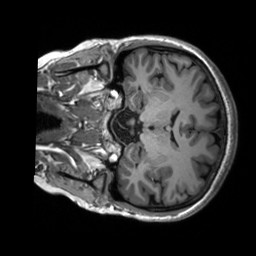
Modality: T1w
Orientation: coronal
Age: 29
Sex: female
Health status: healthy
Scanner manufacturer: siemens
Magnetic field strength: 3 T
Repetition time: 2.53 s
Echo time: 0.00227 s